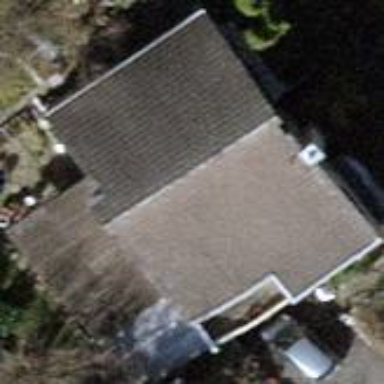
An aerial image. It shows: Detached building with saltbox roof shape.